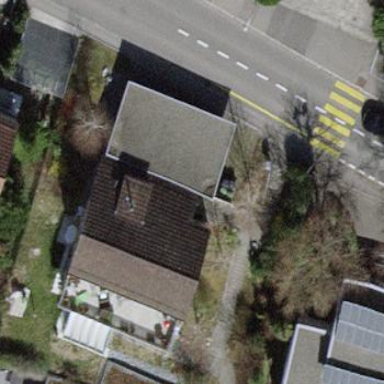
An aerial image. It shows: Building with tiled roof.